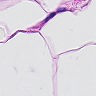
Metastatic tissue present: no